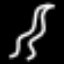
Label: squiggle